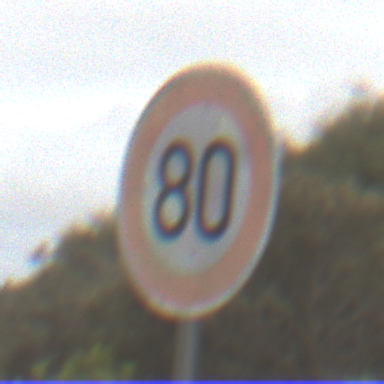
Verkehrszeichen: Geschwindigkeit80
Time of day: Midday
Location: Outdoor (Nature)
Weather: Overcast
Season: NotSpecified
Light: Natural